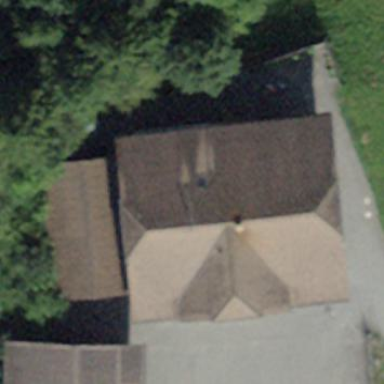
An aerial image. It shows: School building.